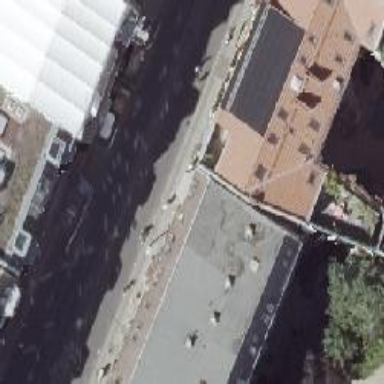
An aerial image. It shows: Clothing store.